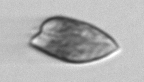
Label: Prorocentrum_dentatum